Aerial crown-view tile of a tropical tree (Barro Colorado Island, Panama), acquired 20241112:
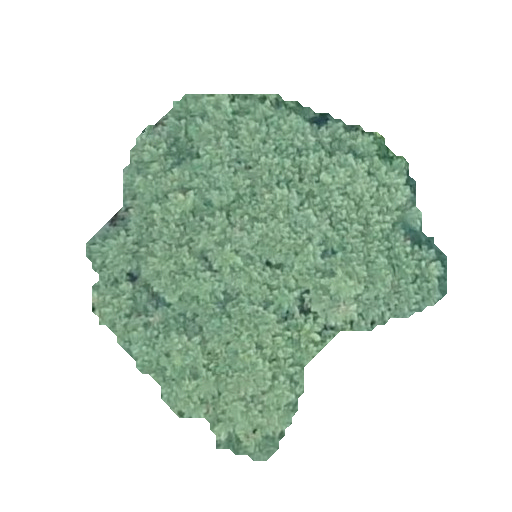
Species: Jacaranda copaia
GBIF accepted scientific name: Jacaranda copaia
Crown area: 129.44 m²